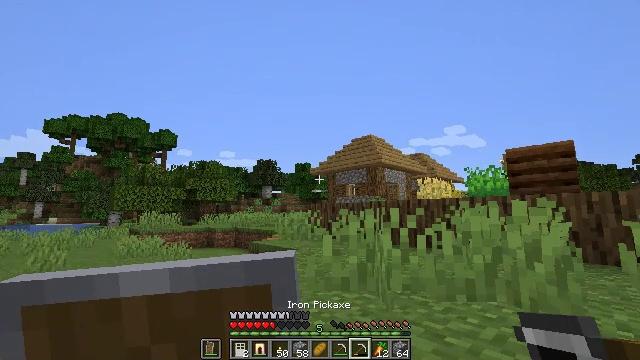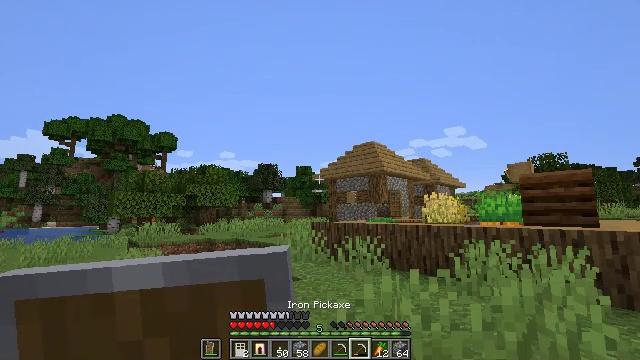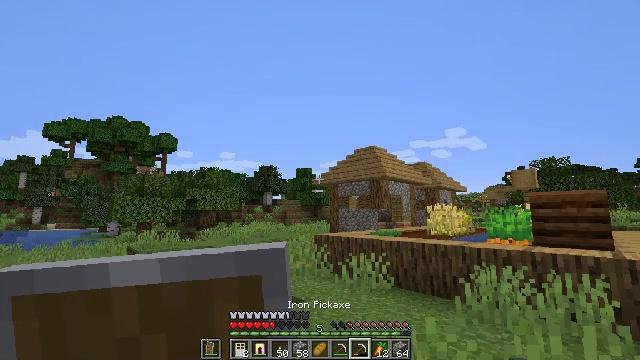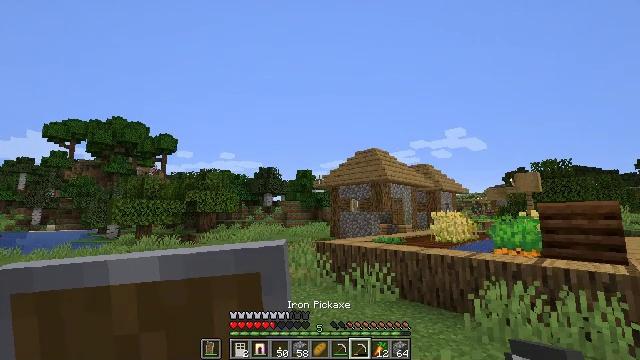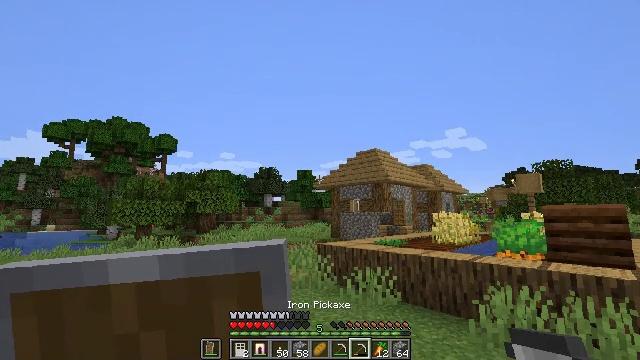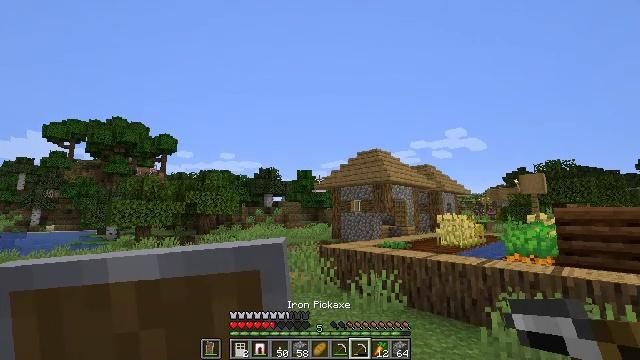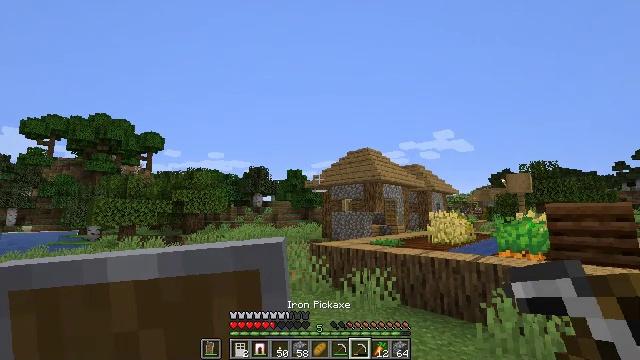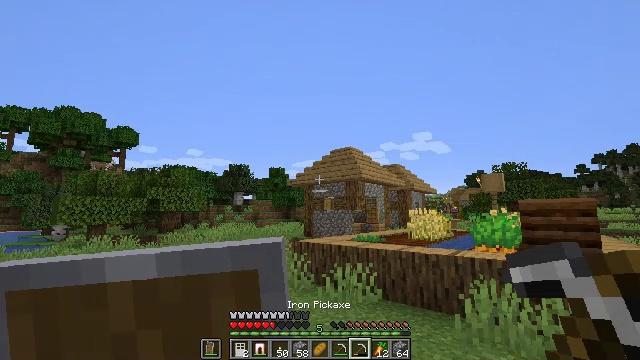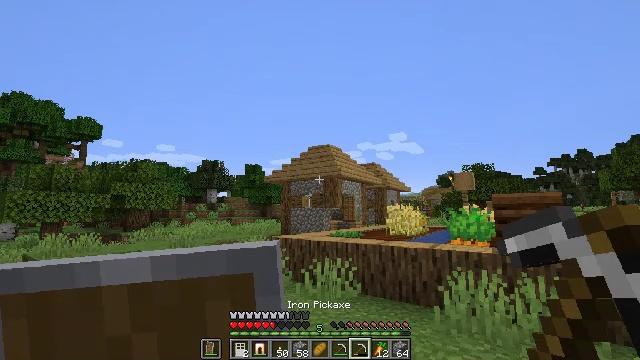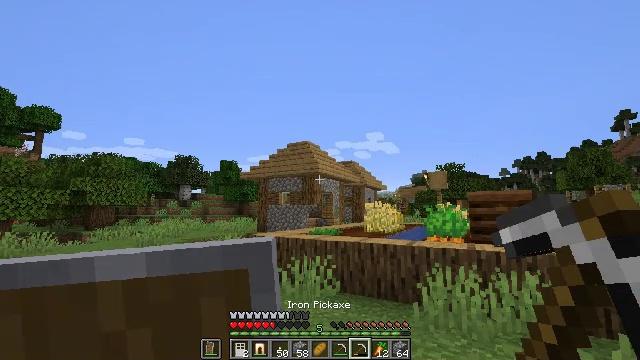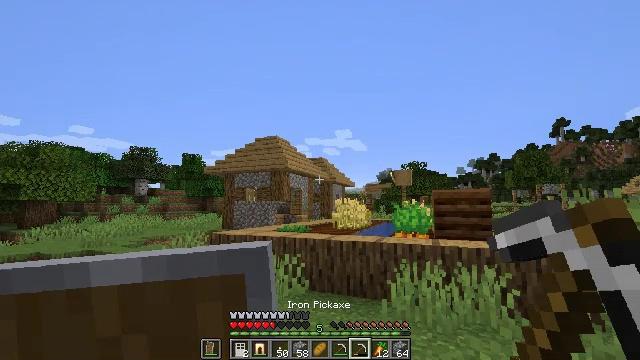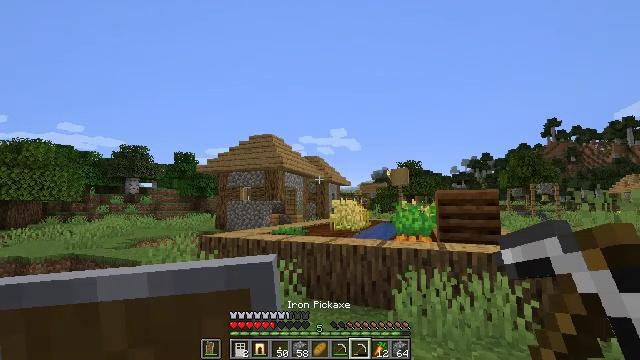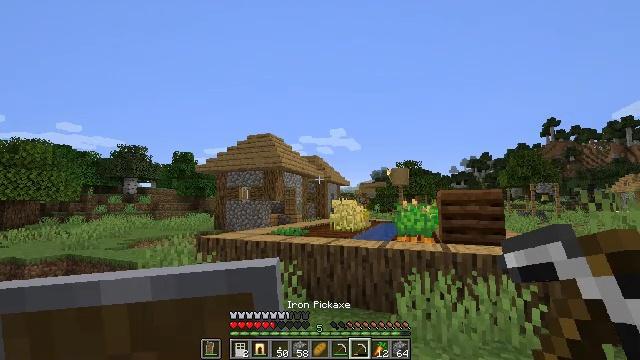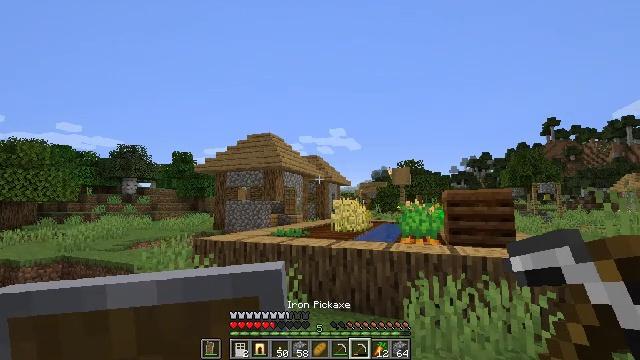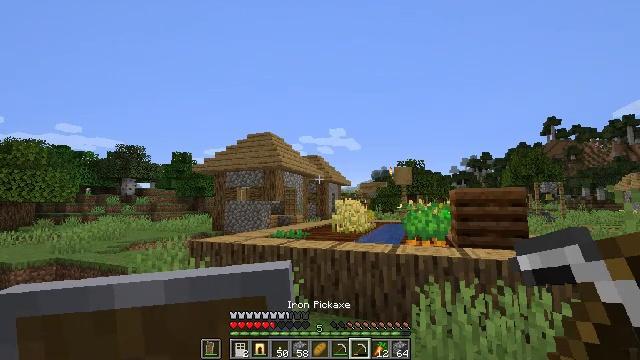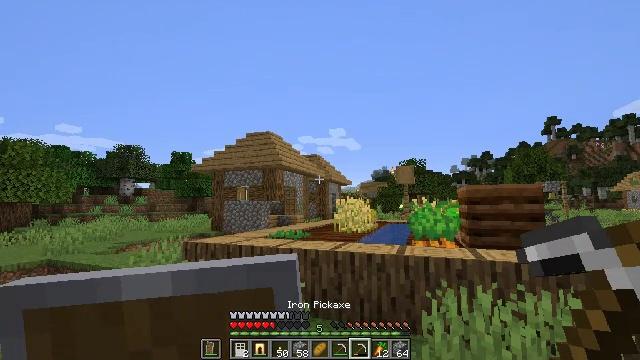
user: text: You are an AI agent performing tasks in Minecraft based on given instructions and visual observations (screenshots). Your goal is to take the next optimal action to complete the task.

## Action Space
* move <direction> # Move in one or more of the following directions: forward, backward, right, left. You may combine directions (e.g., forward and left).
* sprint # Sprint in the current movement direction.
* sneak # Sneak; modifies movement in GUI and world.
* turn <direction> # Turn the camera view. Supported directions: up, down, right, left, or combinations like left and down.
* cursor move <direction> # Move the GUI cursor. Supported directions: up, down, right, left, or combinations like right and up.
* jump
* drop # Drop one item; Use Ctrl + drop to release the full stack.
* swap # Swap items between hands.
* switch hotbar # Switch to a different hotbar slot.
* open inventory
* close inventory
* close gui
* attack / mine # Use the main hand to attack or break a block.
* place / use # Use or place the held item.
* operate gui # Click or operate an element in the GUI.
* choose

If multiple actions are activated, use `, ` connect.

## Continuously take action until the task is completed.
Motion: motion action
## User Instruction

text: Retrieve carrots by attacking the plant.
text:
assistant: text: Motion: move forward, jump
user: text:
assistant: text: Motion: move forward, jump
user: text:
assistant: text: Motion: move forward, jump
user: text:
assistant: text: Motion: move forward, jump
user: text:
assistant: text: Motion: move forward, jump
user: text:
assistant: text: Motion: move forward, turn right
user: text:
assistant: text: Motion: move forward, turn right
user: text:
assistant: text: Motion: move forward, turn right
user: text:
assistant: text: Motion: move forward, turn right
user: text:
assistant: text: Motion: move forward, turn right
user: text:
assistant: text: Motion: move forward, turn right
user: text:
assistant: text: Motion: move forward
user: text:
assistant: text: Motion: move forward
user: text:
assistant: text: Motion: move forward
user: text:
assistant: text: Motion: move forward
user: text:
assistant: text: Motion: move forward
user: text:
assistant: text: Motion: move forward
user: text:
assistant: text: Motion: move forward
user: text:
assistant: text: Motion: move forward, turn right
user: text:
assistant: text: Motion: move forward, turn right and down
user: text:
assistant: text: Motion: move forward, turn right and down
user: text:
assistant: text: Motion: move forward, turn right and down
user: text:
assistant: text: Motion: move forward, turn right and down
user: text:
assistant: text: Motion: move forward, turn right and down
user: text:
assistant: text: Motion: move forward, turn right and down
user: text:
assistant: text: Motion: move forward
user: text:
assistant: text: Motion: move forward
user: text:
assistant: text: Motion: move forward
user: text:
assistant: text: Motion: move forward
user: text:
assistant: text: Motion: move forward